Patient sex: M
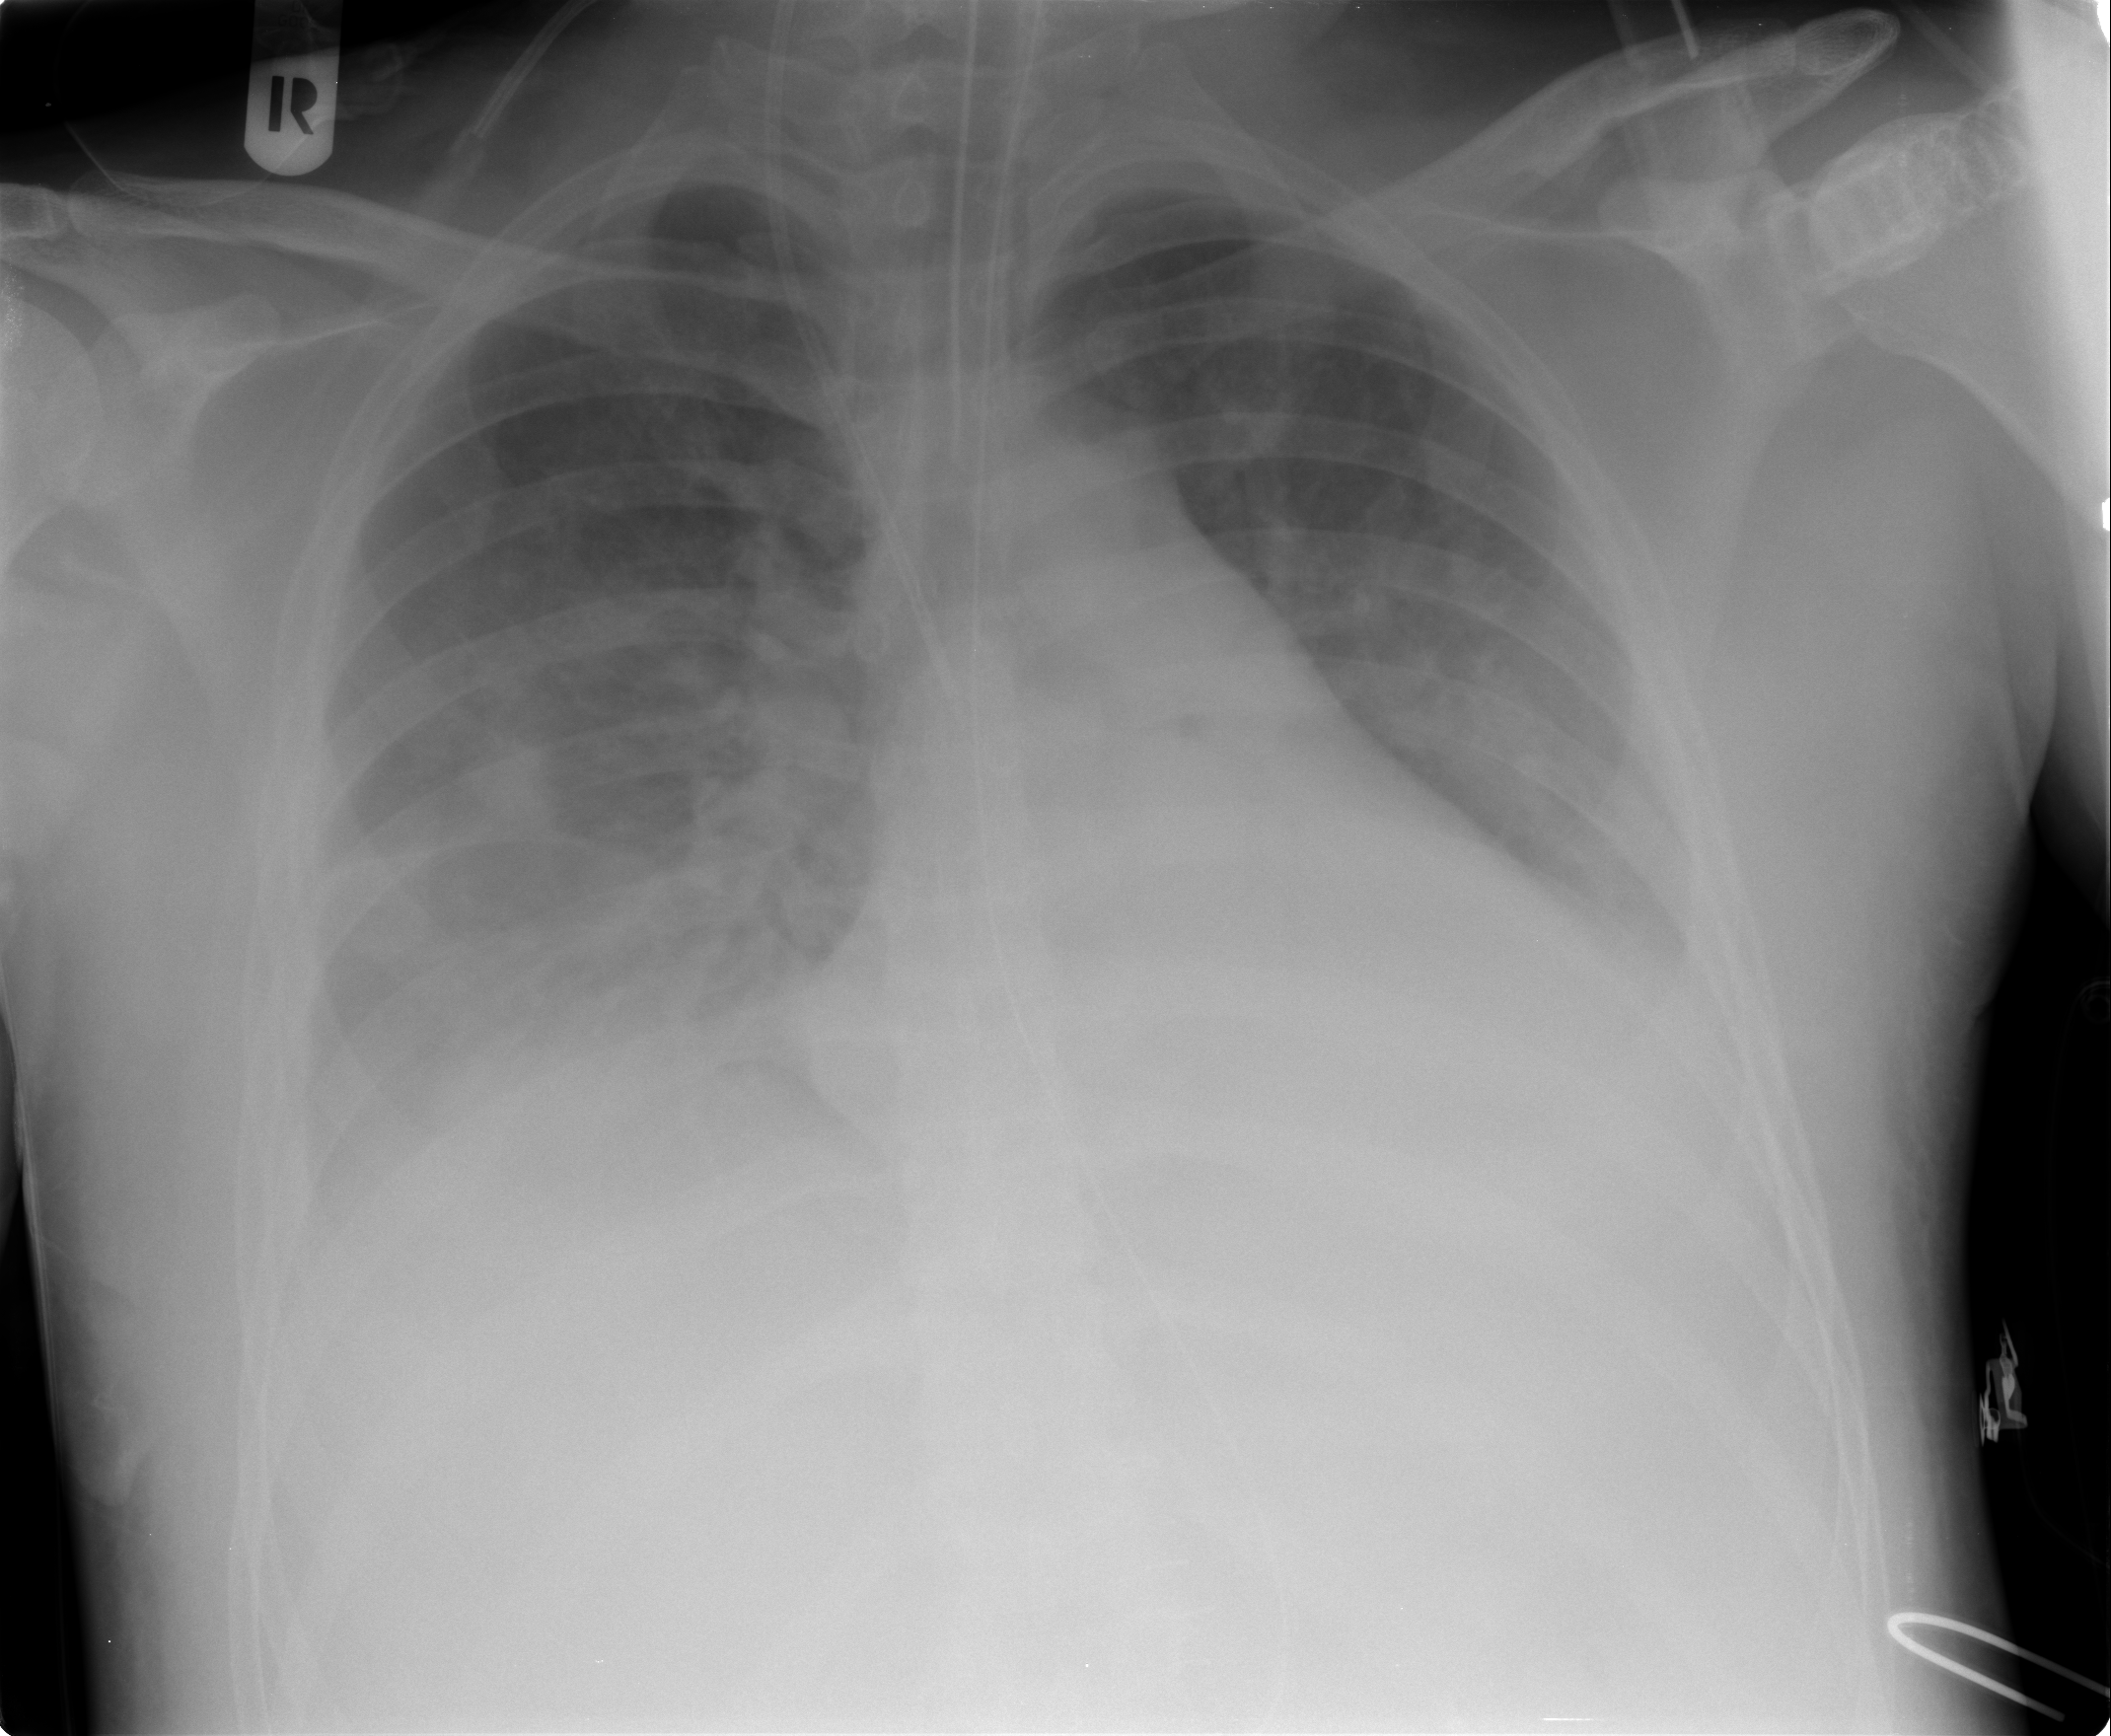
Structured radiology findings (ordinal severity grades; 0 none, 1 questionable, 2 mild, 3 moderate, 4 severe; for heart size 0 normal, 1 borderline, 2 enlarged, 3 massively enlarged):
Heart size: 2
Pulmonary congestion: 1
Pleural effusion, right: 3
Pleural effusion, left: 2
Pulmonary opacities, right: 0
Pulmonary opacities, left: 0
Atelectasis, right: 2
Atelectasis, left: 2